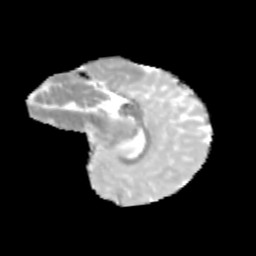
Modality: MD
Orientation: sagittal
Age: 11
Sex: female
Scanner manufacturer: siemens
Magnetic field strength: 3 T
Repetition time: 3.8 s
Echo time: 0.07 s